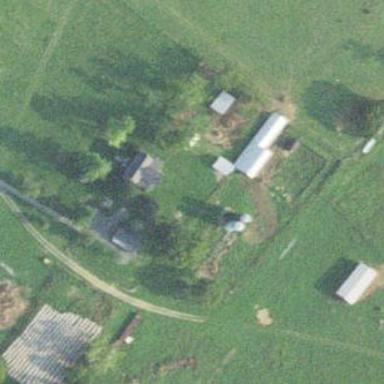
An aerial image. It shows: Farmyard area.